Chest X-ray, PA view. Patient: 65 years old, sex M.
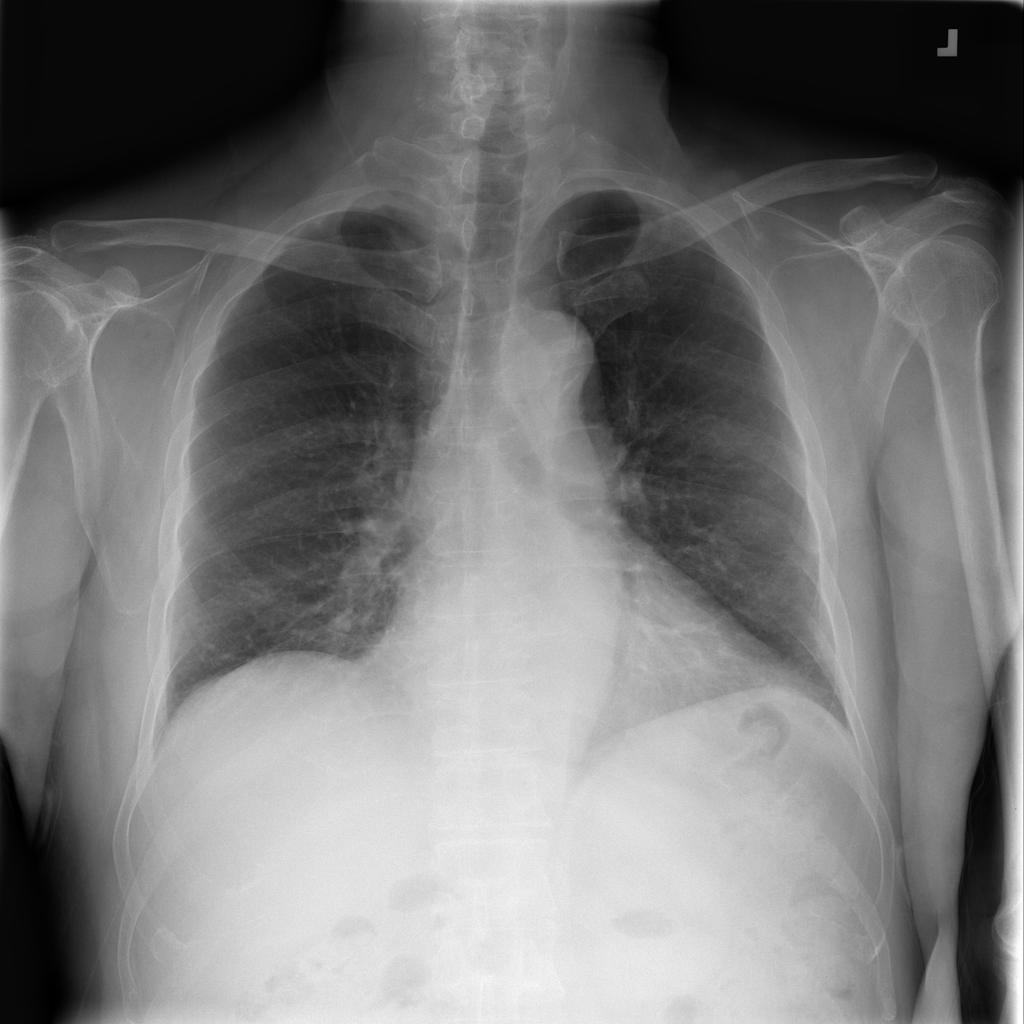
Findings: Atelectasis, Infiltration